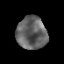
Tissue: prostate
Cell type: Epithelial cells
Senescence score: 0.2767
Nuclear area (px): 963
Mean DAPI intensity: 99.753